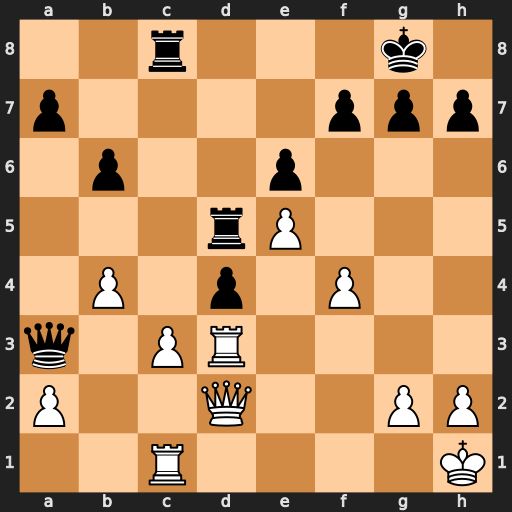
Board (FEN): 2r3k1/p4ppp/1p2p3/3rP3/1P1p1P2/q1PR4/P2Q2PP/2R4K
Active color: w
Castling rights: -
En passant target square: -
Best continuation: c4 Qxc1+ Qxc1